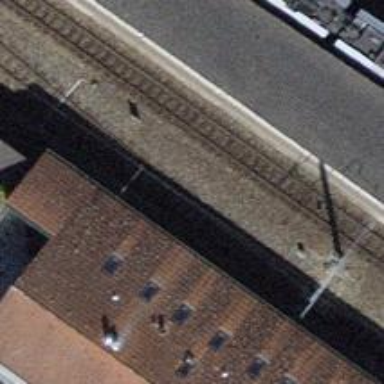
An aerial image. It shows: Narrow-gauge railway siding with electrified contact lines.